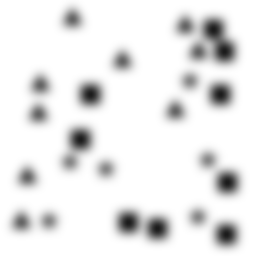
Squares: 9
Triangles: 9
Stars: 6
Total shapes: 24